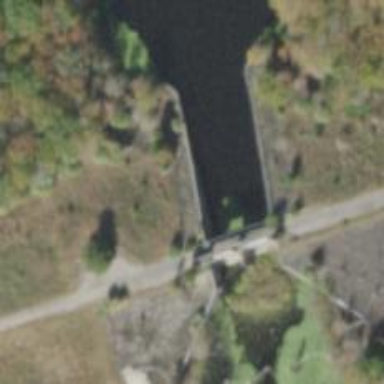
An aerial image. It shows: Dam along waterway.